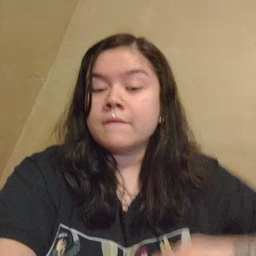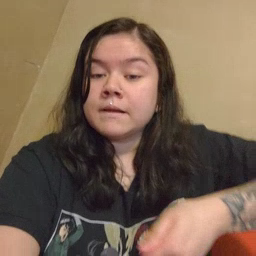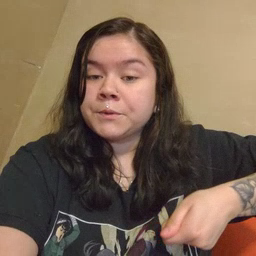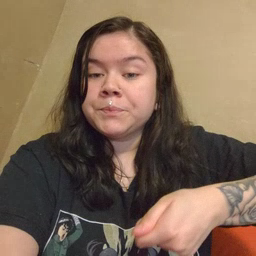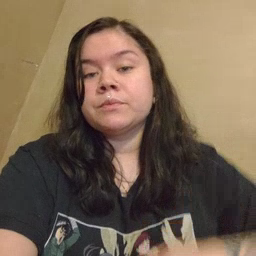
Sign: vacuum